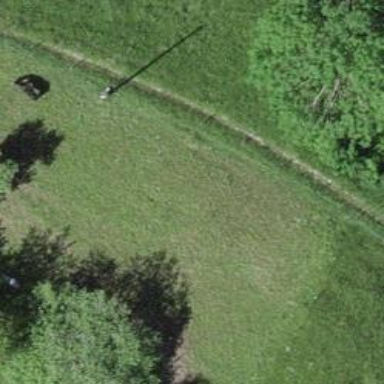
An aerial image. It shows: Minor power line.